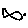
Label: fish